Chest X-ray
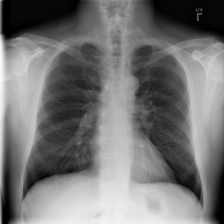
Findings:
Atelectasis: negative
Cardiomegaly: negative
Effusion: negative
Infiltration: negative
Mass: negative
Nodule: negative
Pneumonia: negative
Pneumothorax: negative
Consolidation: negative
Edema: negative
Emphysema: negative
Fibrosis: negative
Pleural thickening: negative
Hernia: negative